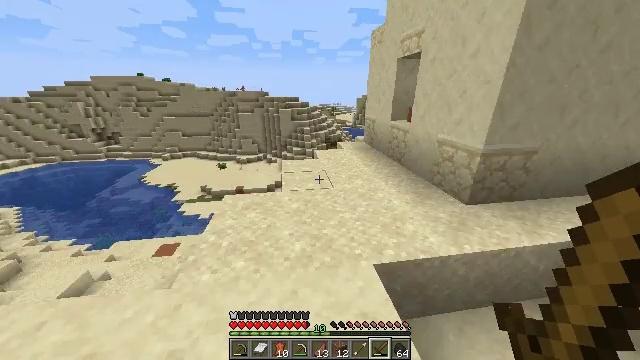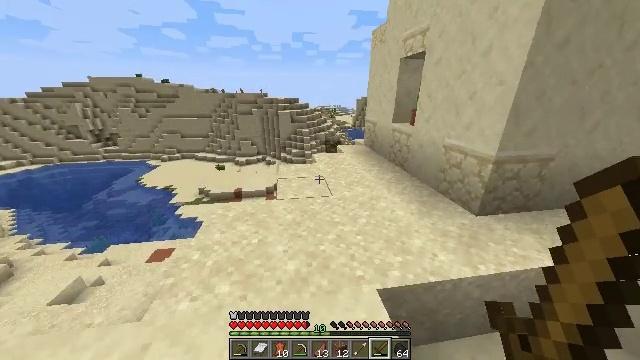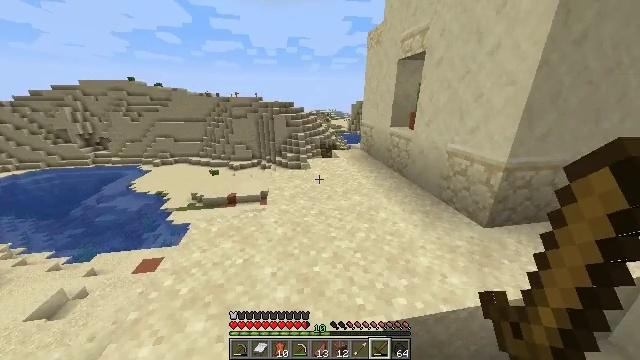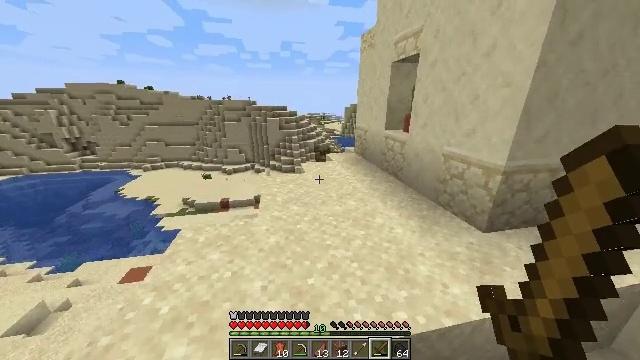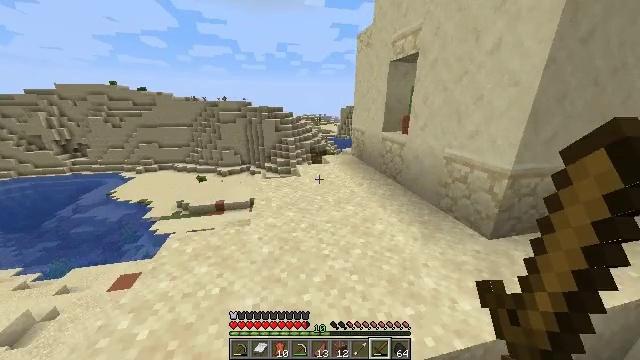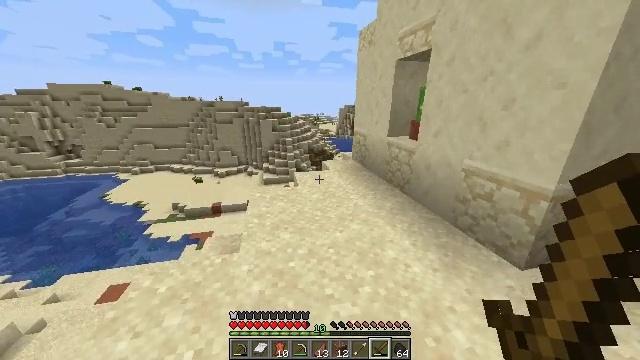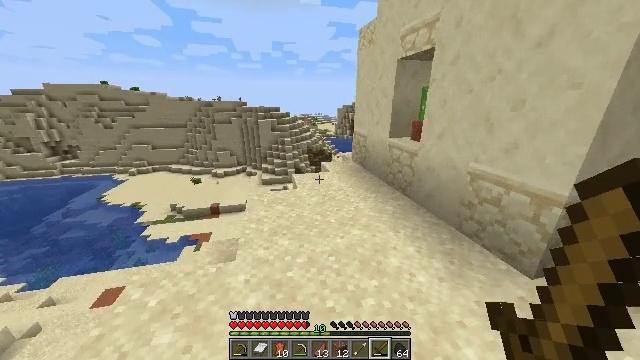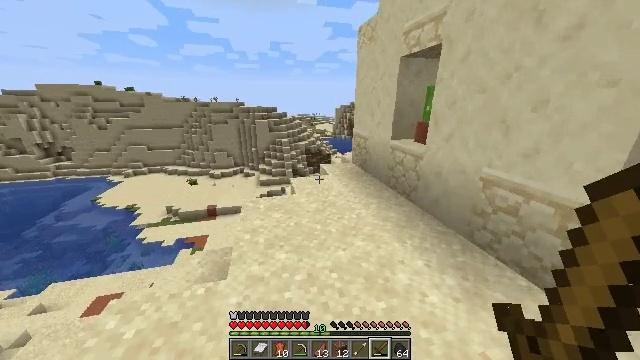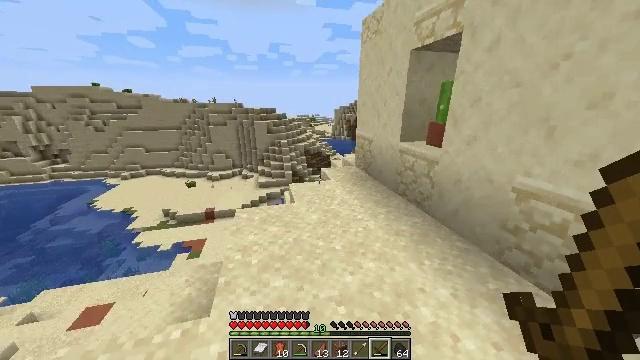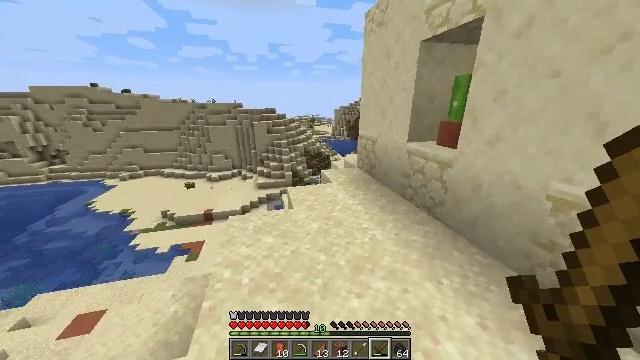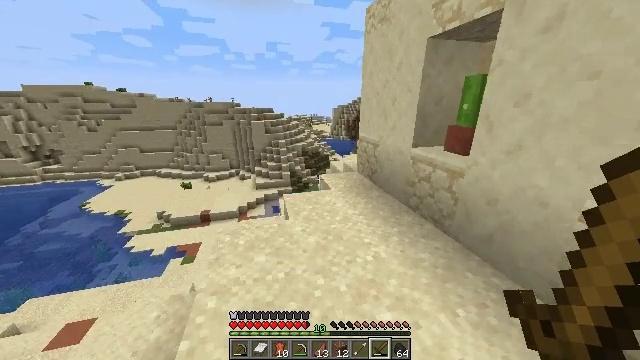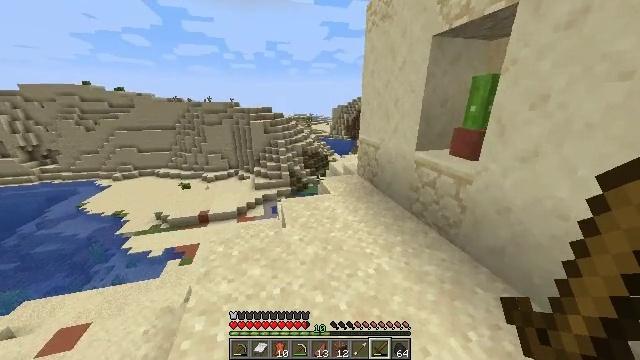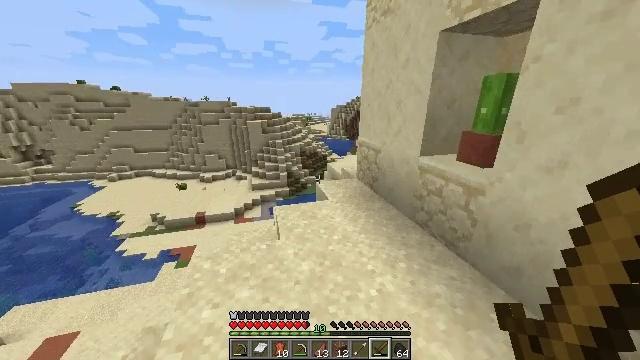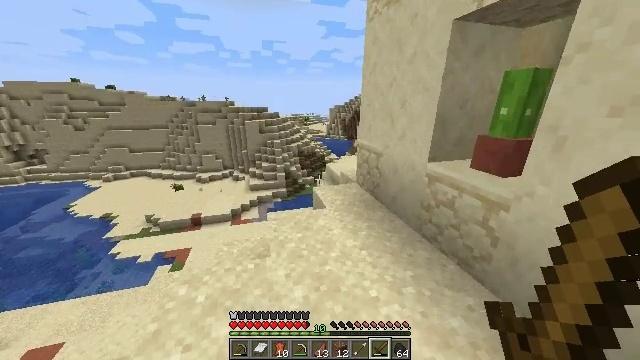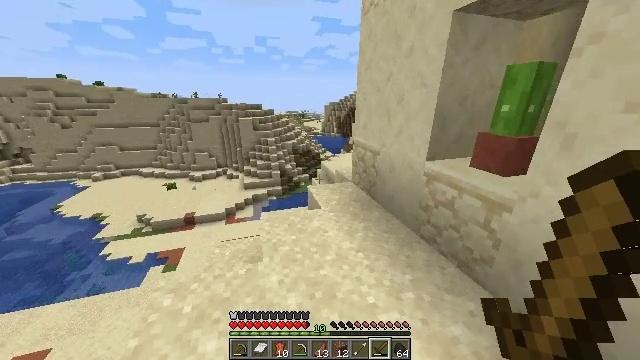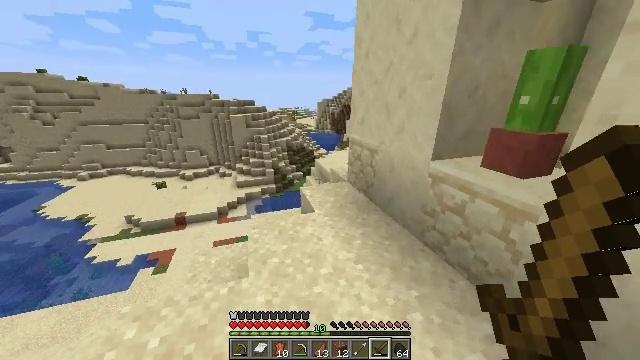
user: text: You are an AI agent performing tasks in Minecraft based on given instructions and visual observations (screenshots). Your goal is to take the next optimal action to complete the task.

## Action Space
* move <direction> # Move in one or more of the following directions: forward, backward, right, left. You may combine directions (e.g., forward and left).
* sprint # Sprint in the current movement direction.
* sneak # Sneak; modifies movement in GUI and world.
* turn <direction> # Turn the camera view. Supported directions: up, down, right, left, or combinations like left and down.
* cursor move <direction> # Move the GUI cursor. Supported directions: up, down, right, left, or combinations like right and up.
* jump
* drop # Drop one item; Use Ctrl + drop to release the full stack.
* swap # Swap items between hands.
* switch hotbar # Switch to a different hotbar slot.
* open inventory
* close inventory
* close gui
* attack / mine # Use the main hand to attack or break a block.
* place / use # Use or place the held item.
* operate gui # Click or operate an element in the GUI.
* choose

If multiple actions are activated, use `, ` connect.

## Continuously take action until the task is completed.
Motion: motion action
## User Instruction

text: Harvest the cactus plant.
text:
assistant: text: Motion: move forward
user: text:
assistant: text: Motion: move forward, turn right
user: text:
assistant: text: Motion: move forward, turn right
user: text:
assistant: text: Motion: move forward, sprint, turn right
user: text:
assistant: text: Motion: move forward, sprint
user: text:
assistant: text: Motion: move forward, sprint
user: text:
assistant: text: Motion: move forward, sprint
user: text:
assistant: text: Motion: move forward
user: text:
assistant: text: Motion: move forward
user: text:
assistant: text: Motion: move forward
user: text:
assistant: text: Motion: move forward, sprint
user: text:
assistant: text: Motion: move forward, sprint
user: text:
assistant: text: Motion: move forward, sprint
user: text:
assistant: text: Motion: move forward, sprint, turn right
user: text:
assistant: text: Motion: move forward, turn right and down
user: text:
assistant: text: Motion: move forward, turn right
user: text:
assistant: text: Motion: move forward
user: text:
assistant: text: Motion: move forward, turn right and down
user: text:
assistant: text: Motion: move forward
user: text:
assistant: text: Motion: move forward
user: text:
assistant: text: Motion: move forward
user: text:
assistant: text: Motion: move forward
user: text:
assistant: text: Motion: move forward, turn right
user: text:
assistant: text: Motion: move forward, turn right
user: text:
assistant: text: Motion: move forward, turn right
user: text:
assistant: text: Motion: move forward
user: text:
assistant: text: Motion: no_op
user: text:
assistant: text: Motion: no_op
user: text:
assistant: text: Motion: no_op
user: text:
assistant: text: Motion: no_op